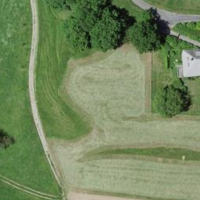
EUNIS habitat code: 24
Species observed at this site:
Lapsana communis